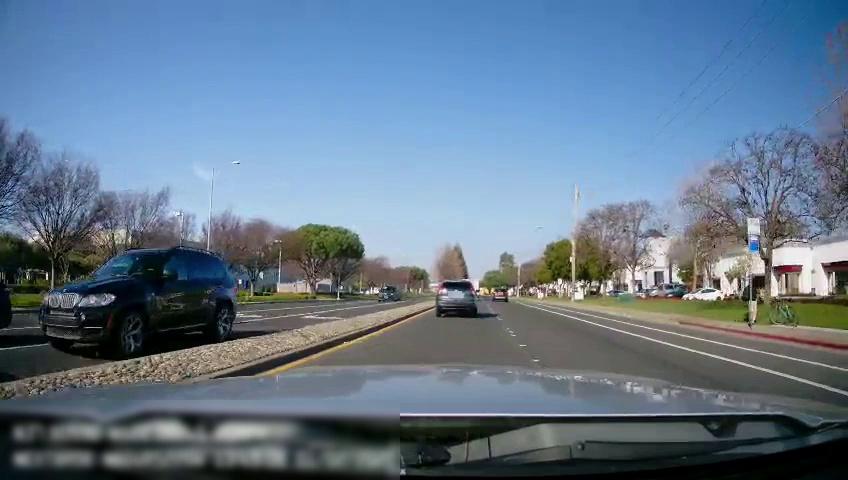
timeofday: Day
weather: Sunny
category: Drivable Space
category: Drivable Space
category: Vehicles | SUV
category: Vehicles | SUV
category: Vehicles | Car
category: Vehicles | Truck
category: Vehicles | SUV
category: Vehicles | SUV
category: Pedestrians
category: Lanes | Alternate Lane
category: Lanes | Alternate Lane
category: Lanes | Alternate Lane
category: Lanes | Current Lane
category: Lanes | Opposite Lane
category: Lanes | Opposite Lane
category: Traffic | Signs
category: Traffic | Signs